Question: Hello is it possible to control how many dashed lines would be under the word?
I have something like this:
'''
<p>Duza</p>
p {
border-bottom: 4px dashed #999;
display: inline;
font-size:20px;
}
'''
And the effect that I want to have:
<URL>
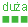
Answer: You can not control the length of CSS dashes or the space between them. (<URL>
Solutions could be:
- - 'dotted''dashed'-
<URL>